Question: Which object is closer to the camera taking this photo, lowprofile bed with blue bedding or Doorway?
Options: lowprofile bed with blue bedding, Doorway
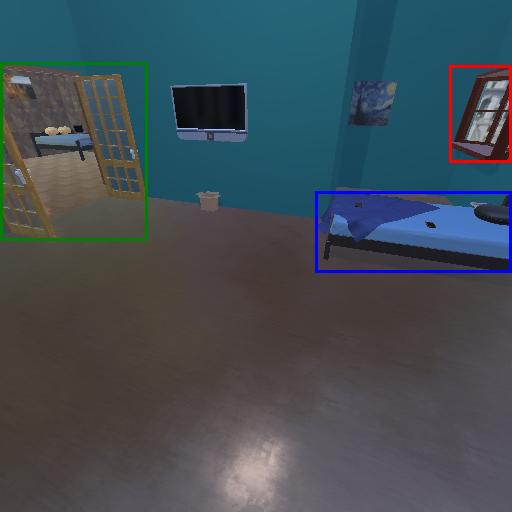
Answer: lowprofile bed with blue bedding